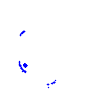
Particle: proton